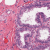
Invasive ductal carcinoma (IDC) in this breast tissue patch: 0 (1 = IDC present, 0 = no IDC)